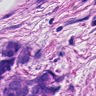
Metastatic tissue present: yes